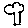
Label: tree